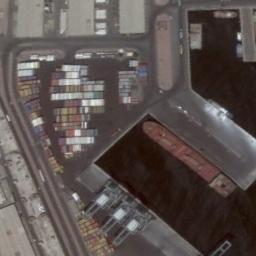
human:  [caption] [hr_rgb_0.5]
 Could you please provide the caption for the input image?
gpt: The orange cargo ship is docked at the container terminal and the water is deep blue .

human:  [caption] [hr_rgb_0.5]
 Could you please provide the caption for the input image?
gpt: An orange ship docked at the dock, With large containers and handling equipment at the dock .

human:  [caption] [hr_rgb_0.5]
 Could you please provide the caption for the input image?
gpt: There are many containers on the dock next to the ships .

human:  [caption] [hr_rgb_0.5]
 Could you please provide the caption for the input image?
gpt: There is a ship in the black water on the shore .

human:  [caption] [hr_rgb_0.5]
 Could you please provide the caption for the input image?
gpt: The red ship is at the harbor with many containers .